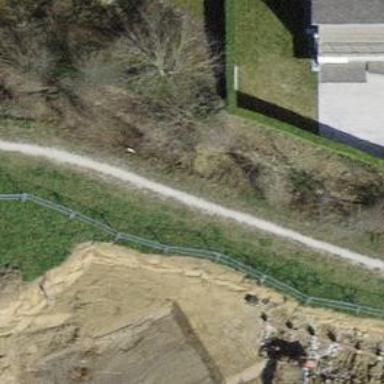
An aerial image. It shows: Gravel footway.